Question: I'm dynamically drawing a floorplan through canvas which you can scroll through up/down left/right but I would like to save the whole image of the floorplan for other uses. I know I can scale the floorplan down and capture the image but I need it to be in a higher resolution than the actual screen I'm capturing it on.
I'm currently using <URL> to save the canvas as a bitmap because it's super easy.

Is this possible?
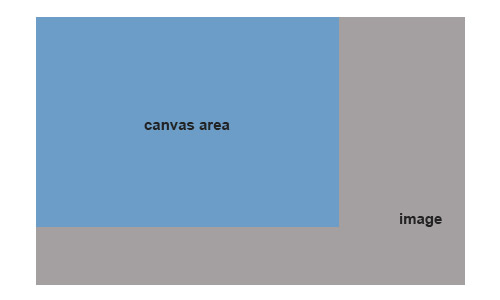
Answer: It's hard to tell without more information, but you can create a larger canvas (of the size you need it to be) and let it hidden. Then when you want to capture, you re-draw everything into that canvas and save your picture from it instead of the one that is displayed.